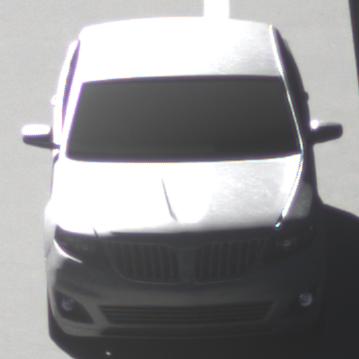
Make: Lincoln
Model: MKS
Detailed model: -
Model produced from: 2008
Model produced until: 2011
Doors: 4
Color: white
Road condition: dry road
Daytime: morning or afternoon
Contrast: high contrast